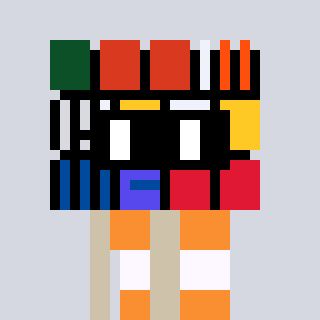
a pixel art character with square black glasses, a abstract-shaped head and a bege-colored body on a cool background